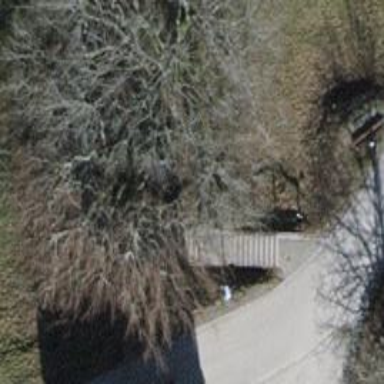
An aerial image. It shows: Set of steps on the road.